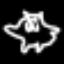
Label: square